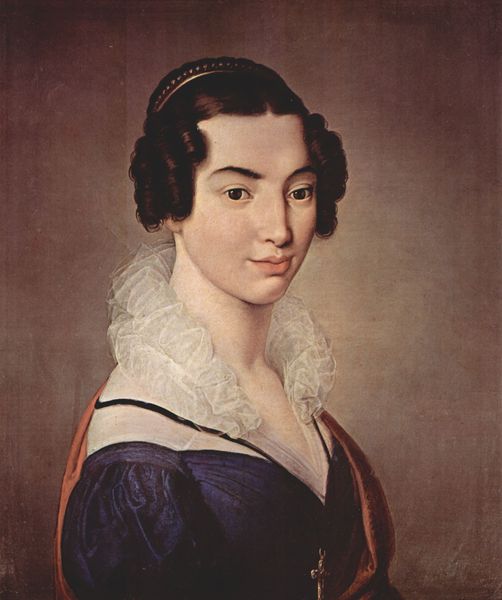
Titel: Porträt der Antonietta Vitali Sola
Künstler: Francesco Hayez
Standort: Milano
Institution: (Privatsammlung)
Schlagwörter: blau, dunkel, gemälde, kopf, umhang, weiß, ausschnitt, braun, brust, busen, dunkelbraun, elegant, frau, frisur, haar, hell, hintergrund, kleid, licht, mund, nase, ohr, orange, profil, schmuck, schwarz, stirn, blick, dame, rot, schleier, tuch, malerei, jung, wand, augen, band, inkarnat, kragen, spitze, bildnis, halskrause, portrait, porträt, öl, gewand, gold, haare, halbfigur, adel, decke, spitzen, person, augenbrauen, brustbild, dekollete, dekoltee, haarreif, kinn, krone, lippen, locke, locken, löckchen, mittelscheitel, puffärmel, scheitel, schulter, schön, seide, schärpe, kopfbedeckung, lächeln, seitlich, tüll, kette, lila, violett, haarband, dunkelblau, riemen, ernst, brauen, büste, deutsch, langweilig, rüsche, rüschen, teint, augenbraue, halskette, haarspange, antike, kreuz, lockig, dreiviertel, häubchen, portrai, biedermeier, halbprofil, hubi, anhänger, antik, kruzifix, reif, empire, kopfschmuck, gezackt, gaze, kreut, blus, schwanenhals, brustporträt, duftig, hintergrun, rüschenkragen, leia, gerüscht, lächlen, brennlocken, wut